Question: I always face this problem and I feel that I design it bad.
if I want to display an activity (settings type of activity) where my user can input a name, choose an item, and check a toggle item. As follows I would like to align the EditText, spinner and button under neath each other in which they occupy the right half of the screen and the text occupies the left side.
Do I use
- Nested linear layouts with weights (which I never seem to get it right)- Relative Layout where I align things and I use center in parent property to get it starting from half screen (too many IDs are defined in XML file even for lables that I won't use in the code)- Table layout
Which one you recommend? or maybe how?

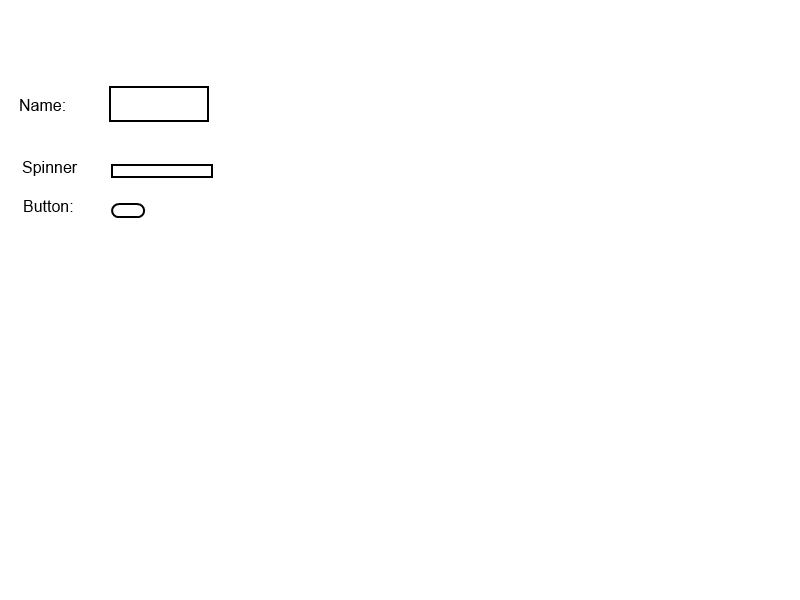
Answer: For perfect alignment I think the TableLayout is the best option in your case. You can do this using other two options. But if the text length of the left side changes then you may need to change the xml layouts. But by using tableLayout that will be more easy to manage.